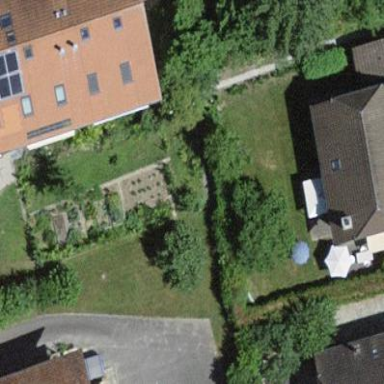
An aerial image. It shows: Garden area designated for leisure land.